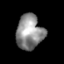
Tissue: skin
Cell type: Epithelial cells
Senescence score: 0.2688
Nuclear area (px): 898
Mean DAPI intensity: 141.062